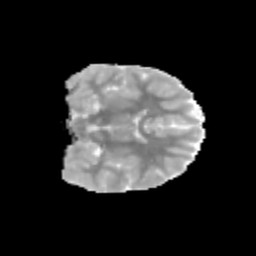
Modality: MD
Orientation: coronal
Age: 9
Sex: female
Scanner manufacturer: siemens
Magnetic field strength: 3 T
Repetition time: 3.8 s
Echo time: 0.07 s